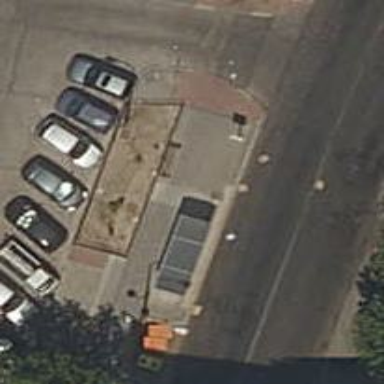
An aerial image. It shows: Bus stop with platform for public transport.